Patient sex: M
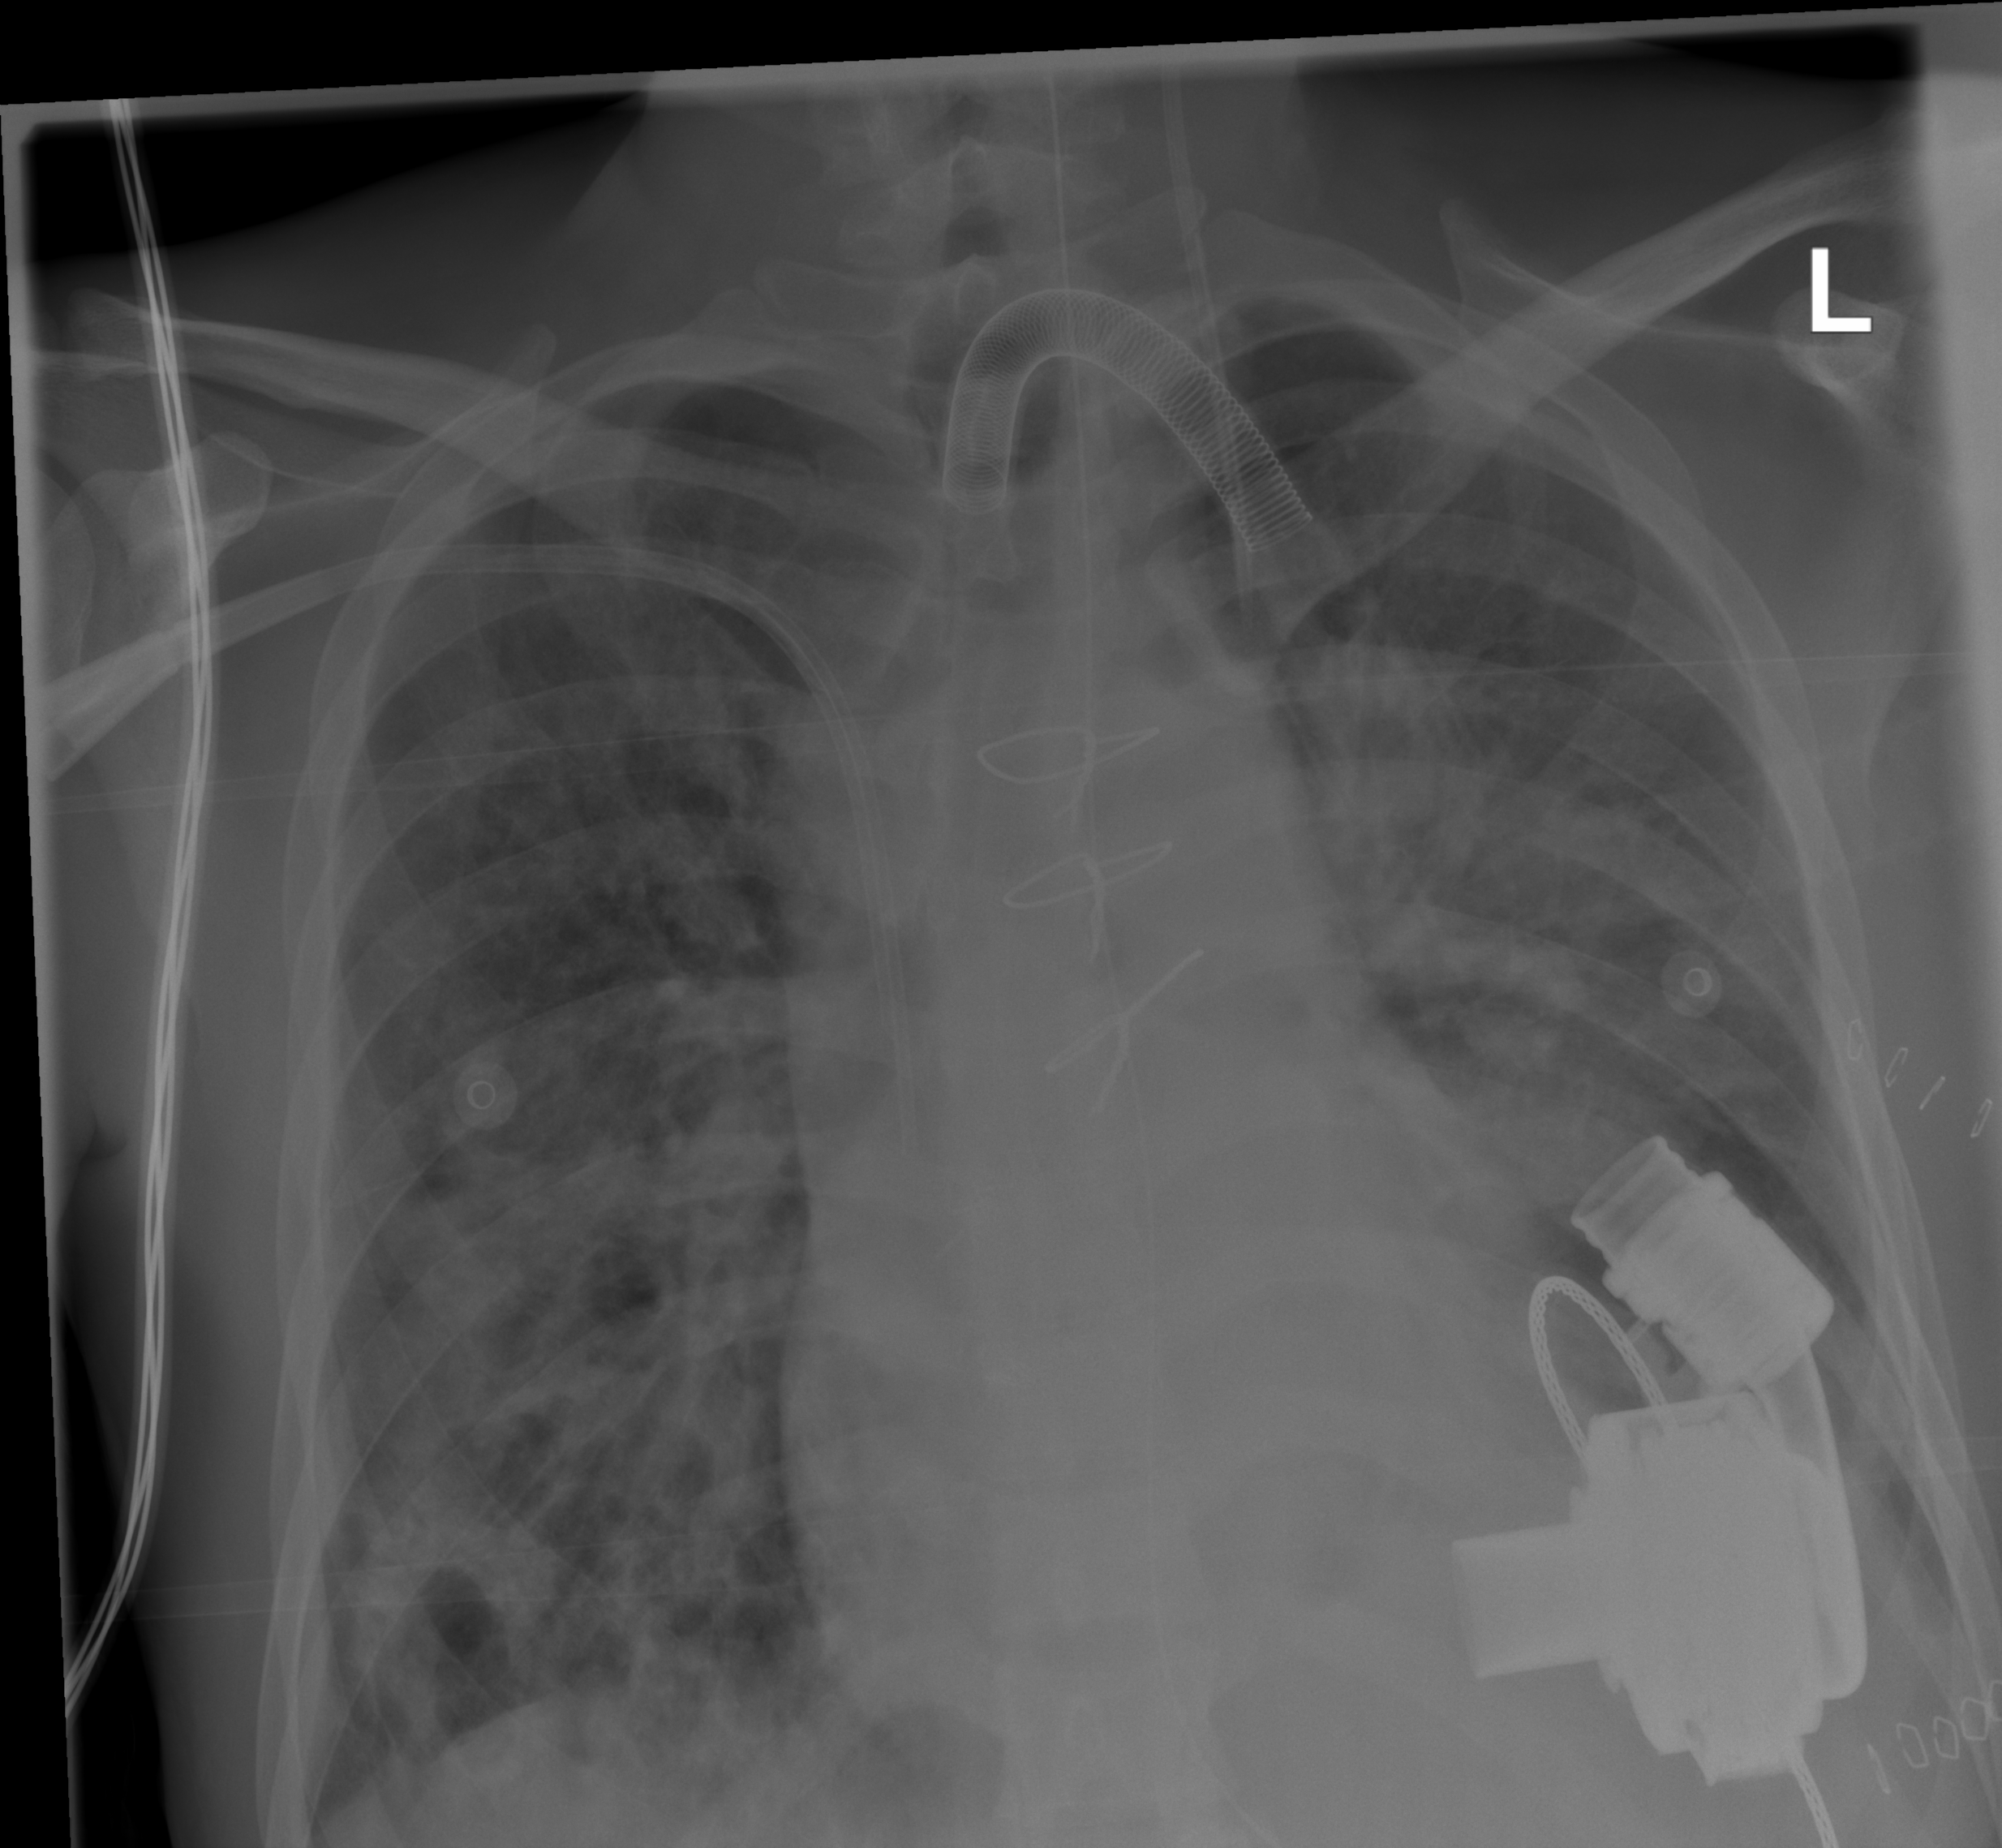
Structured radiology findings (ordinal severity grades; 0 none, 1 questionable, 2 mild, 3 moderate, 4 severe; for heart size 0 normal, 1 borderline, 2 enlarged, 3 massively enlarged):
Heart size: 2
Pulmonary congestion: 2
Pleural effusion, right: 0
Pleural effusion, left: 1
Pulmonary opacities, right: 2
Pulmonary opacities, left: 3
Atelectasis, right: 2
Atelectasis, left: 2